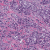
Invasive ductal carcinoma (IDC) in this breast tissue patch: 1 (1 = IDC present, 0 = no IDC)